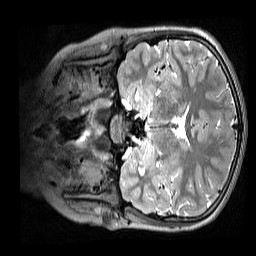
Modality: T2w
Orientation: coronal
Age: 11
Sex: male
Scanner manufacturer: siemens
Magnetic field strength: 3 T
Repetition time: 3.2 s
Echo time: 0.408 s